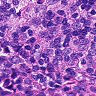
Metastatic tissue present: no